Question: The problem I am running into is that if you drag up just slightly (5-10px-ish) and drop...it stacks the dropped list object on top of the first list object. If you move it more than that, it works fine...it only fails when the object is moved slightly and dropped.
I am using the latest version of JQuery and JQuery UI.
Anybody seen this issue or know what it might be caused by? Thanks

In terms of code, I am using the basic sortable functionality here:
'''
#object_list {list-style: none;}
#object_list li {width: 264px; display: inline-block; color: #FFF; position: relative; margin-right: 5px; margin-left: -33px; padding: 10px 8px 7px 48px; cursor: pointer;}
#object_list li:hover {background: #12191F;}
$(document).ready(function(){
$(function() {
$("#object_list").sortable();
$("#object_list").disableSelection();
});
});
<ul id="object_list">
<li onClick="window.location = 'page.php'">
<a href="page.php">
<img alt="" src="imagesource.jpg" style="width: 28px; height: 28px; border: 1px solid #0C1013; background: #181E26; padding: 2px; position: absolute; top: 10px; left: 8px;" />
</a>
<span style="float: left; word-wrap: break-word; color: #EEE; font-size: 15px; font-weight: bold; font-family: 'Source Sans Pro'; text-shadow: 0px 1px 1px #000;">Name of Group</span>
</li>
.
.
.
</ul>
'''
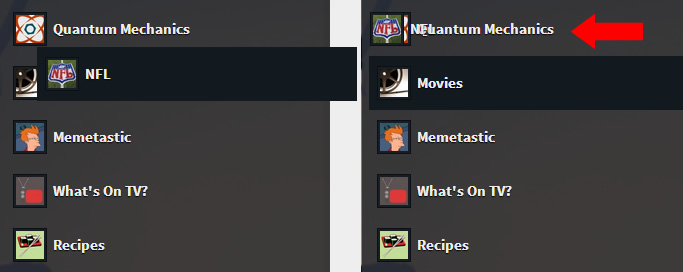
Answer: <URL> -- Your CSS was a mess.
Your '<li>' tags weren't enveloping their contents properly, thus resulting in your issues.